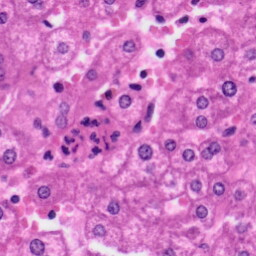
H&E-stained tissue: Liver